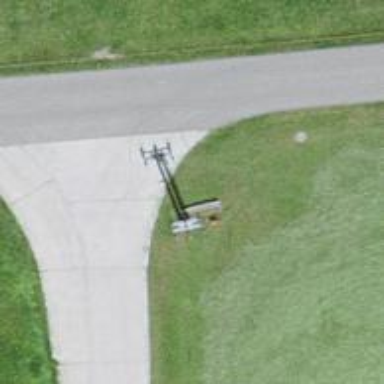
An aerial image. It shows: Power pole.